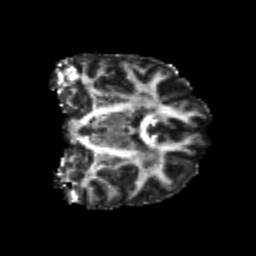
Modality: FA
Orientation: coronal
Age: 20
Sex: female
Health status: healthy
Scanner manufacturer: philips
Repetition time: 7.39 s
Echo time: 0.08599 s